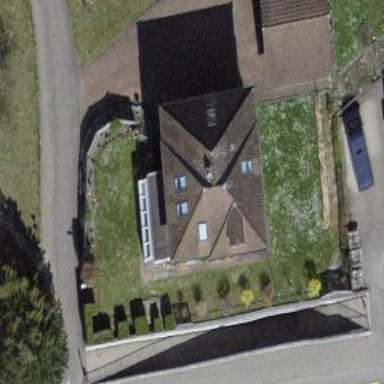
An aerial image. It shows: Detached building.